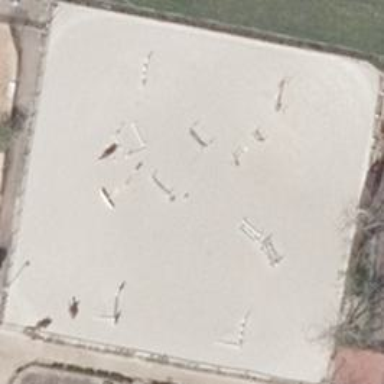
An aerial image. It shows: Equestrian pitch for leisure land activities.